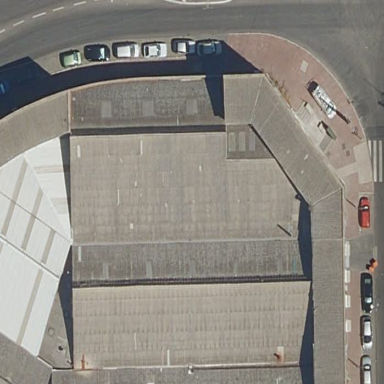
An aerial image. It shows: Industrial building.